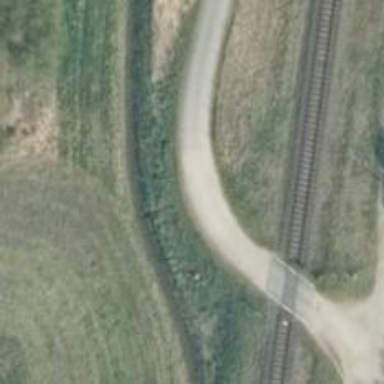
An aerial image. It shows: Compacted track road suitable for bicycles.